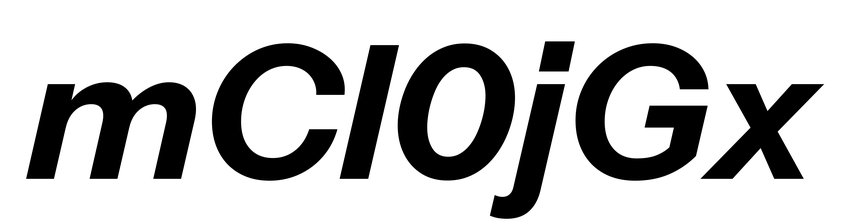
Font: InstrumentSans-Italic_Bold_Italic